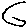
Label: moon